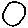
Label: circle